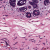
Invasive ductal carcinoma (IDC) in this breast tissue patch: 0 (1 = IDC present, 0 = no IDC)